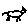
Label: cat